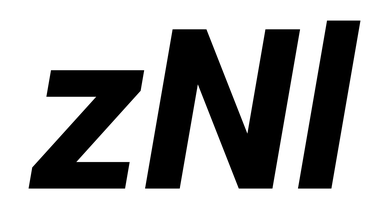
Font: Roboto-Italic_ExtraBold_Italic